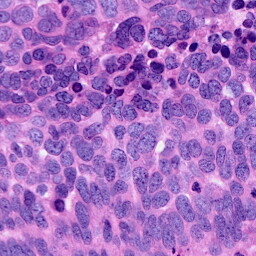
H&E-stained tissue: Ovarian